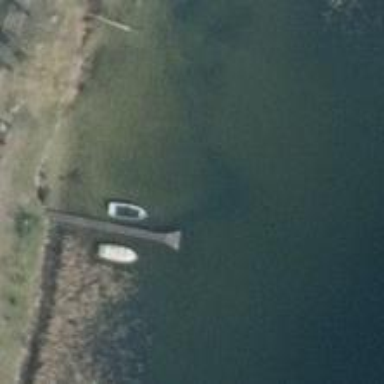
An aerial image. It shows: Man-made pier.